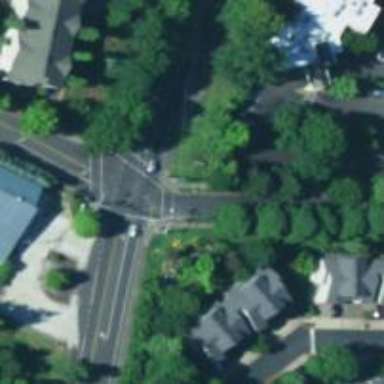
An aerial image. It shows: Solid stop line on the road.